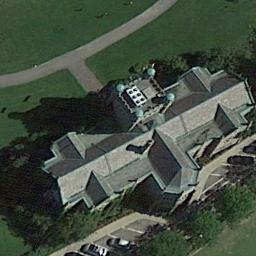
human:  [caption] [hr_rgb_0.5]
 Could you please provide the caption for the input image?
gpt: A church with a gray diamond roof, Surrounded by roads and trees and lawns .

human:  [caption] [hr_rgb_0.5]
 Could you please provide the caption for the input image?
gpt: This is a church  It has a roof like an umbrella .

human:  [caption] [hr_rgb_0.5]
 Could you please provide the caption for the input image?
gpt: There is a church in the middle of the grass next to some trees .

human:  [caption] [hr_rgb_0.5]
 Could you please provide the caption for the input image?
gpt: The church with a flat top tower and the rest of the church has a cross-shaped sloping roof .

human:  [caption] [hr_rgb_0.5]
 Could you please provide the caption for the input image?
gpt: A church on a lawn with a parking lot in front of the door and some trees around .